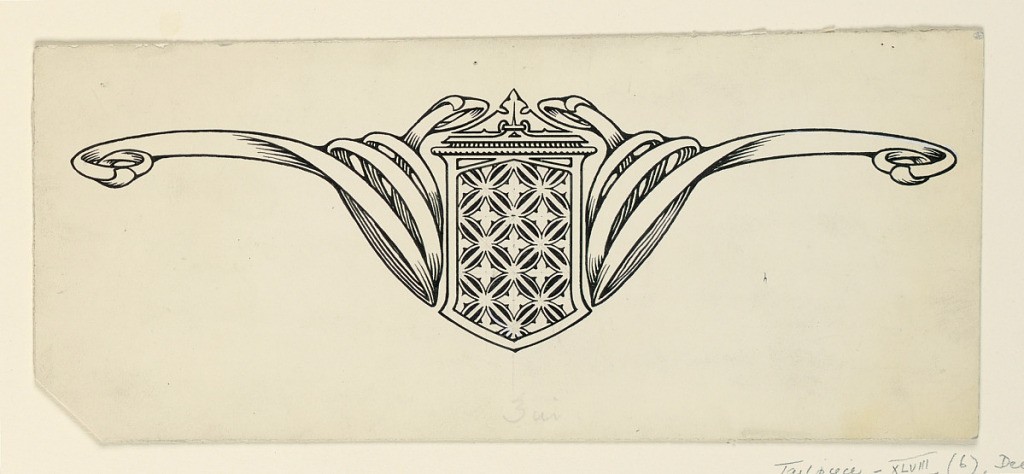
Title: Tailpiece
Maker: Homer Wayland Colby, American, 1874–1950
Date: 1910
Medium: Pen and ink on illustration board
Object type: Drawing
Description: A symmetrical design composed of a central decorative shield, flanked by interlacing bands.